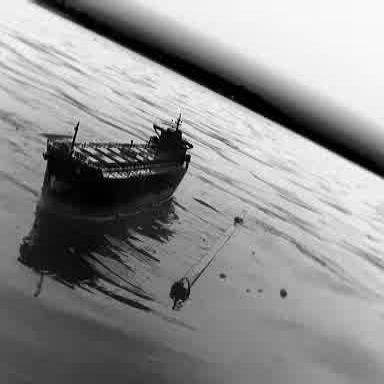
There is a liner in the infrared image.